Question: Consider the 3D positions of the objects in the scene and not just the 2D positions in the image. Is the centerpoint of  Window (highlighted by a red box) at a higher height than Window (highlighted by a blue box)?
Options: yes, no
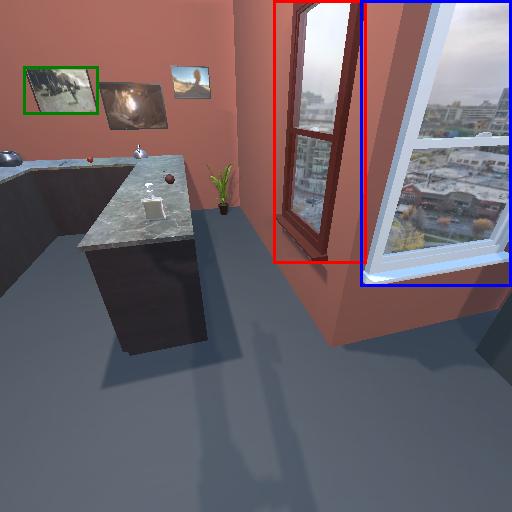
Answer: yes